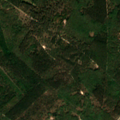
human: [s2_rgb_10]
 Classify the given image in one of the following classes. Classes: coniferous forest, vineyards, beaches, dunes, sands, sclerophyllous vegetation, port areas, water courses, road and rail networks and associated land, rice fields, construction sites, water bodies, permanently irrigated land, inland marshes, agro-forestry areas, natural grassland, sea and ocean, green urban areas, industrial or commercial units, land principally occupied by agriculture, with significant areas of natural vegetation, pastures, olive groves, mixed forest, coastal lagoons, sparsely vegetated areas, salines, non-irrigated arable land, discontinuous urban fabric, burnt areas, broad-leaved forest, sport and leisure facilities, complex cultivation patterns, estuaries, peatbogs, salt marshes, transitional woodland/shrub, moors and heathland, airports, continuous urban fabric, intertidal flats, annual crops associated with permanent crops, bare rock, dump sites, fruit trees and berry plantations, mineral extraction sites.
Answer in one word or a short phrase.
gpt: non-irrigated arable land, broad-leaved forest, coniferous forest, mixed forest